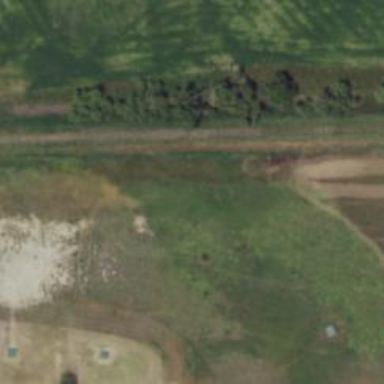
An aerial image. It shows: Disused railway.